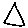
Label: triangle